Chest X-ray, PA view. Patient: 40 years old, sex M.
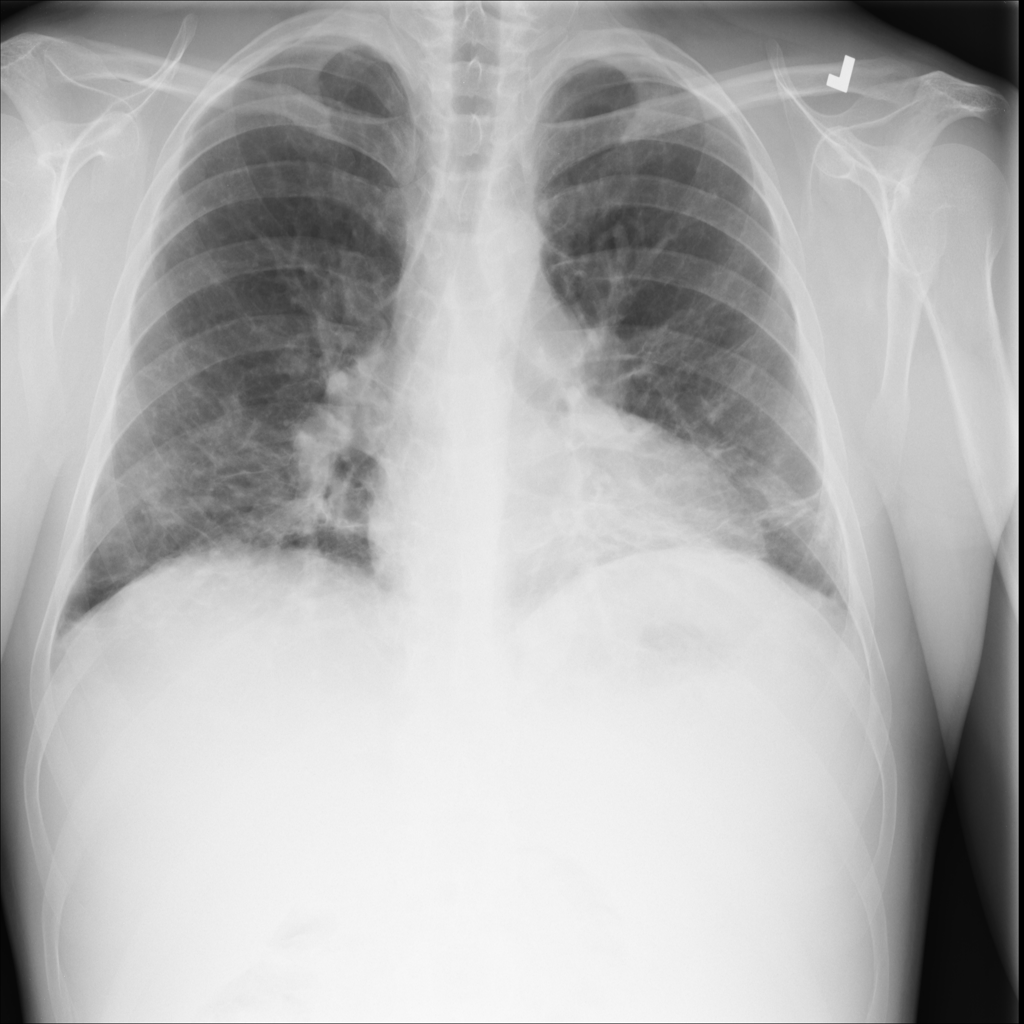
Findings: Nodule